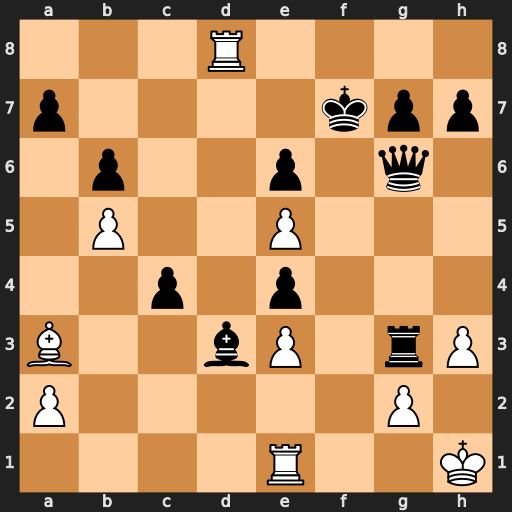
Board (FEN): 3R4/p4kpp/1p2p1q1/1P2P3/2p1p3/B2bP1rP/P5P1/4R2K
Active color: w
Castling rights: -
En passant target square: -
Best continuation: Rf8#